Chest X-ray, AP view. Patient: 65 years old, sex F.
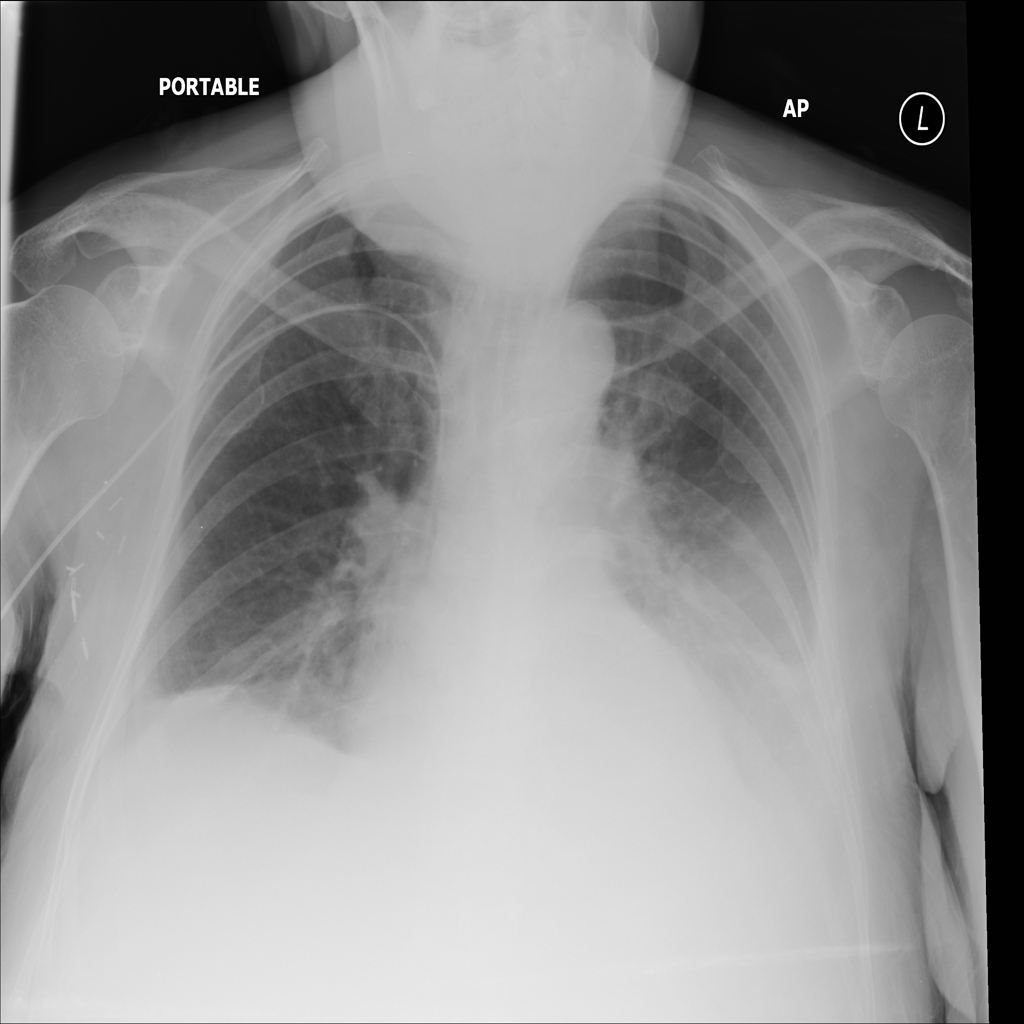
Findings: No Finding